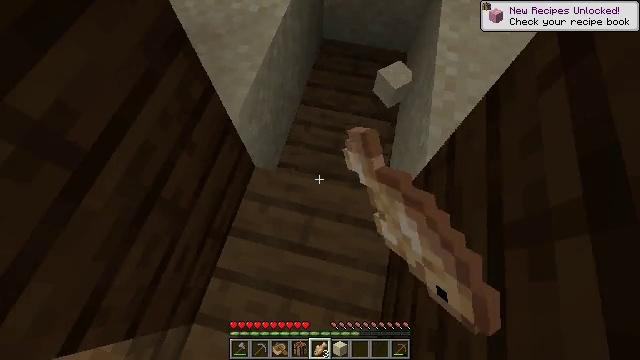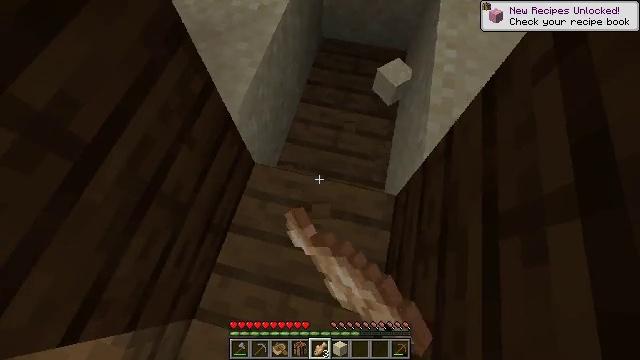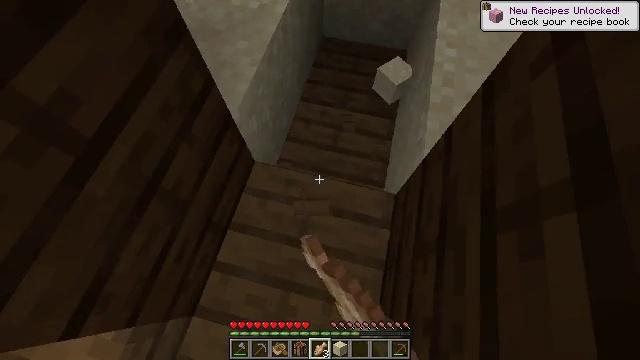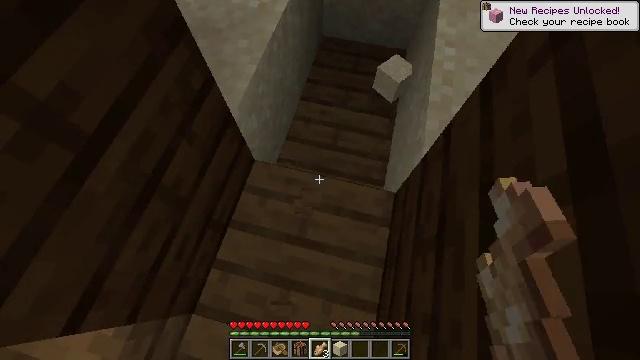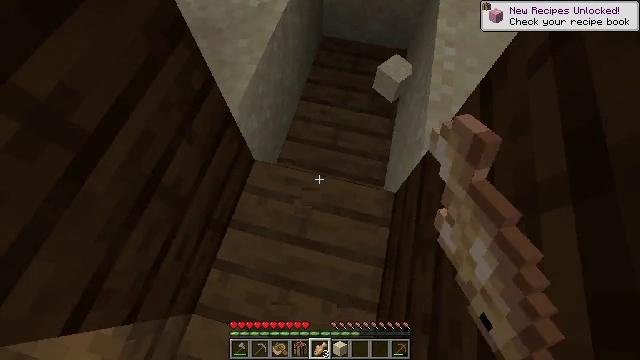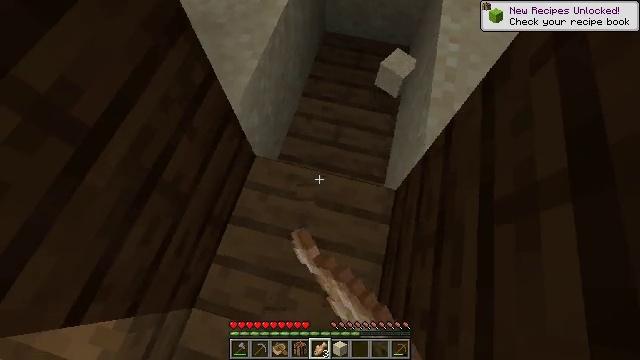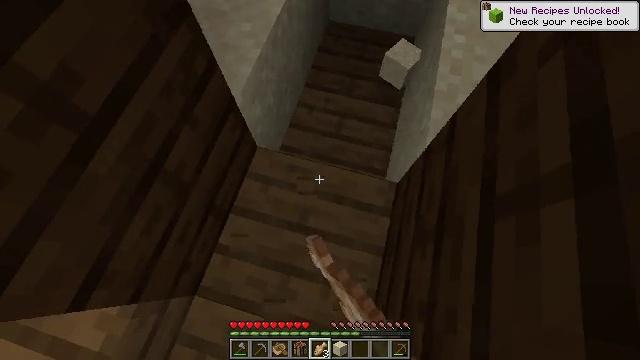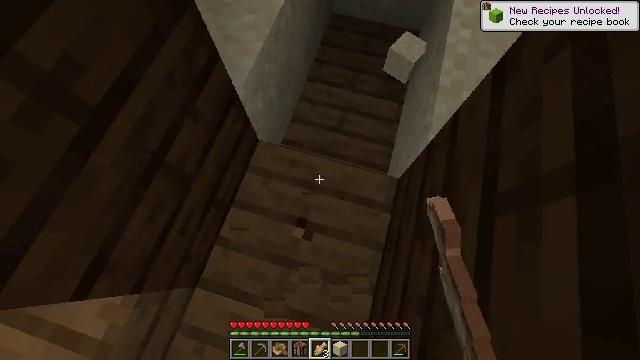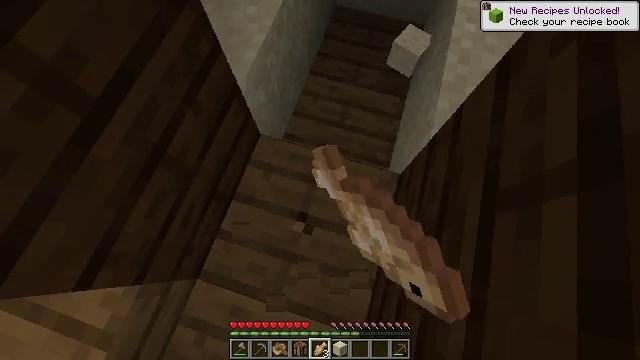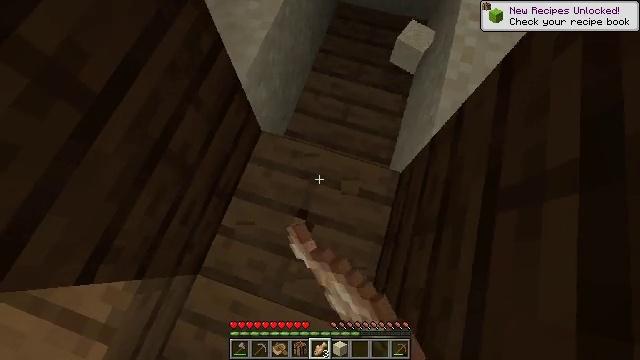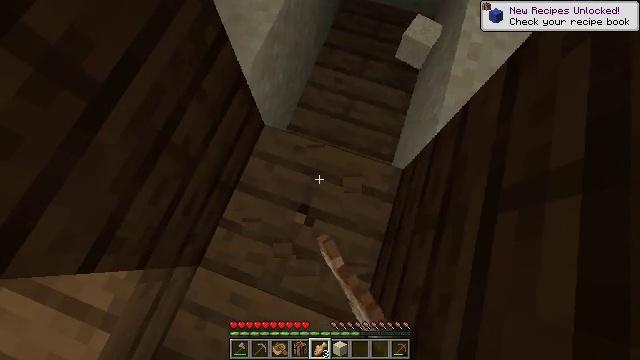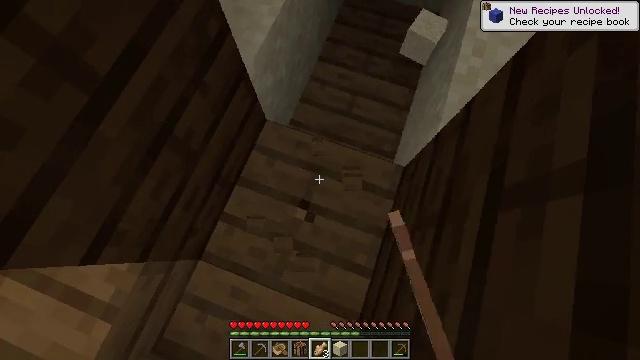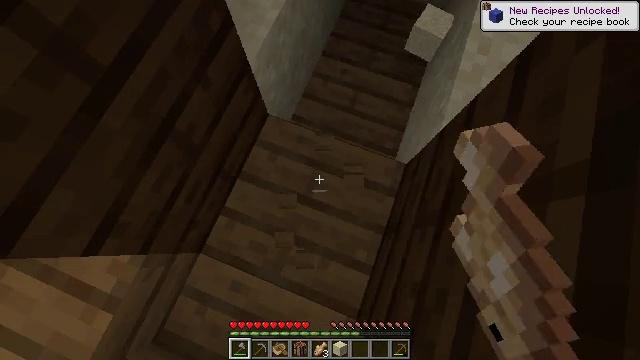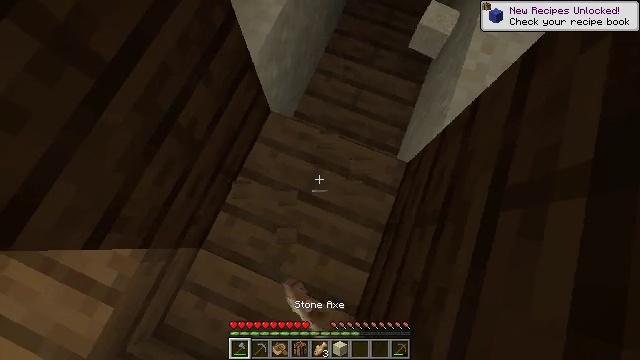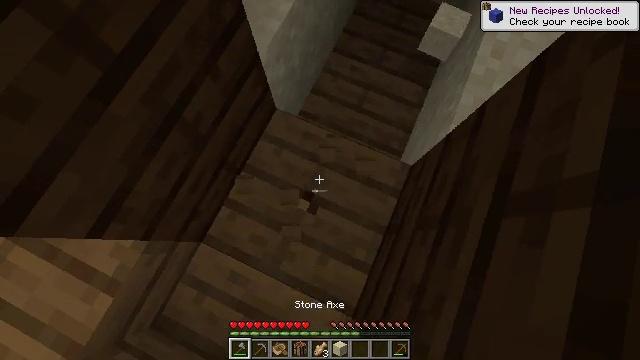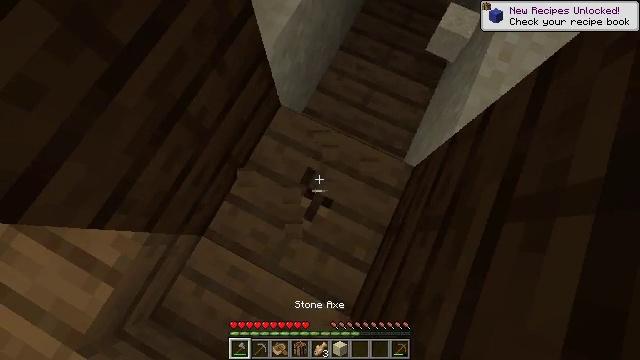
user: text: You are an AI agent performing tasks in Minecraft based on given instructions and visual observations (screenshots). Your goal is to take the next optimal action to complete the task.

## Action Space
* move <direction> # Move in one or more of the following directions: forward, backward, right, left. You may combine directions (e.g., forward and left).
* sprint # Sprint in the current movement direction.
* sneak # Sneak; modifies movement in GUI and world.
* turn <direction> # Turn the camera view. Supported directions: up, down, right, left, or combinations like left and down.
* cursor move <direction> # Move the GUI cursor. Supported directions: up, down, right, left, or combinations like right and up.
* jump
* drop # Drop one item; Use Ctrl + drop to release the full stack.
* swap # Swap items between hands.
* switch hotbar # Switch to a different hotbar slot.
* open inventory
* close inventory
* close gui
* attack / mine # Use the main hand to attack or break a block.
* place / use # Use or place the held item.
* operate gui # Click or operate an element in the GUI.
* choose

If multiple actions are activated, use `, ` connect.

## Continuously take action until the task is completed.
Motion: motion action
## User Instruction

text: Break the spruce slab from a structure.
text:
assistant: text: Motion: attack / mine
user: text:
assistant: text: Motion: attack / mine
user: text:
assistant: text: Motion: attack / mine
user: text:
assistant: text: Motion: attack / mine
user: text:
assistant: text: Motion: attack / mine
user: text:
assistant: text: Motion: turn down, attack / mine
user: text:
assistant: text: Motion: turn down, attack / mine
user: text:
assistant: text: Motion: turn down, attack / mine
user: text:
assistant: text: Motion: attack / mine
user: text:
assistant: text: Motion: turn left and down, attack / mine
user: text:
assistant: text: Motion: attack / mine
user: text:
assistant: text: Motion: turn left, attack / mine, switch to hotbar 1
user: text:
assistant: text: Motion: attack / mine, switch to hotbar 1
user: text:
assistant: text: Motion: turn left, attack / mine, switch to hotbar 1
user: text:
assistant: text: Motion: turn left, attack / mine
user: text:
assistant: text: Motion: attack / mine
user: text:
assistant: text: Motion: attack / mine
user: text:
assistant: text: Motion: attack / mine
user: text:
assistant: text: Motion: attack / mine
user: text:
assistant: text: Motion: attack / mine
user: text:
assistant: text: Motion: attack / mine
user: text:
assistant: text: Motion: attack / mine
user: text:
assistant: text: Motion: attack / mine
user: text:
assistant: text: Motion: attack / mine
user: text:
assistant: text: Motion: attack / mine
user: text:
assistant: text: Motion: attack / mine
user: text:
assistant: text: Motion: attack / mine
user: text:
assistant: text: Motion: attack / mine
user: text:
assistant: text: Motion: attack / mine
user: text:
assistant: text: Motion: attack / mine